Interaction volume radius: 10 \u00c5
Interaction volume height: 30 \u00c5
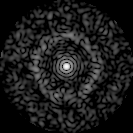
Disorder parameter: 0.8641